Interaction volume radius: 5 \u00c5
Interaction volume height: 30 \u00c5
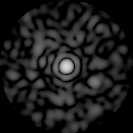
Disorder parameter: 0.8004